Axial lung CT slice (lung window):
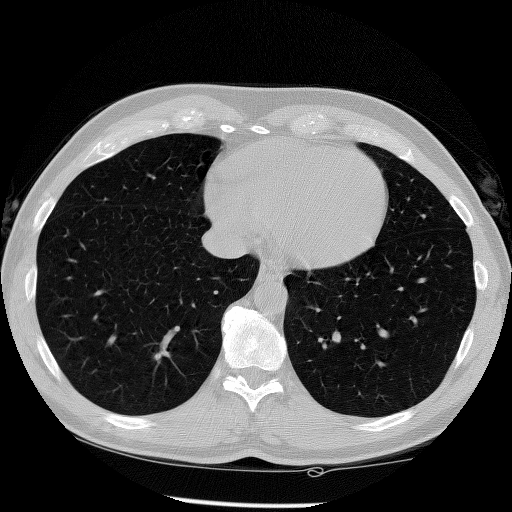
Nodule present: no